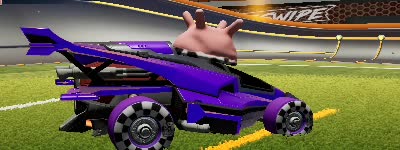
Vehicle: aftershock